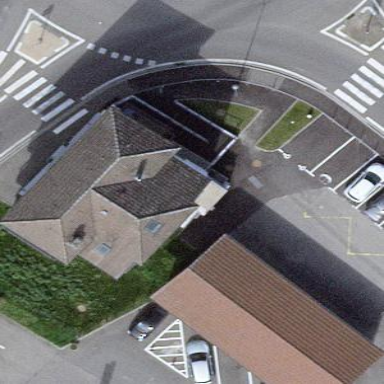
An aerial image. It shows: Public building with gabled roof oriented along one direction.